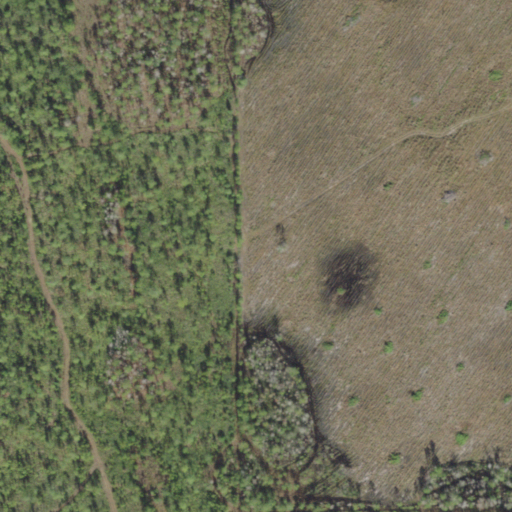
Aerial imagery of island in Florida named Banks Island containing evergreen forest, grassland, woody wetlands, and herbaceous wetlands